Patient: sex M, age 48
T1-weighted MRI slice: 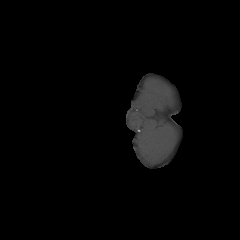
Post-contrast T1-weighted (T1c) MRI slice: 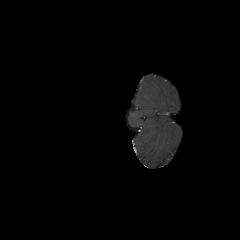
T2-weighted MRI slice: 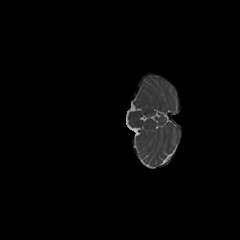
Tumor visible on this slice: no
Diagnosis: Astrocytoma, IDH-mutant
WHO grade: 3